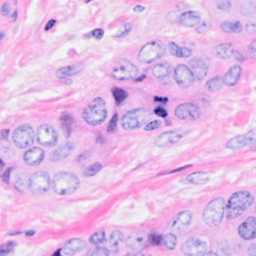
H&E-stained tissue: Breast